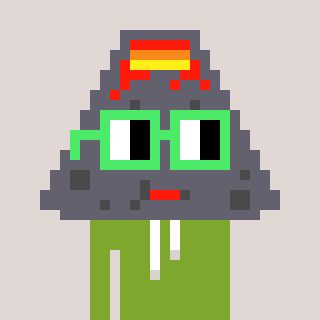
a pixel art character with square light green glasses, a volcano-shaped head and a slimegreen-colored body on a warm background